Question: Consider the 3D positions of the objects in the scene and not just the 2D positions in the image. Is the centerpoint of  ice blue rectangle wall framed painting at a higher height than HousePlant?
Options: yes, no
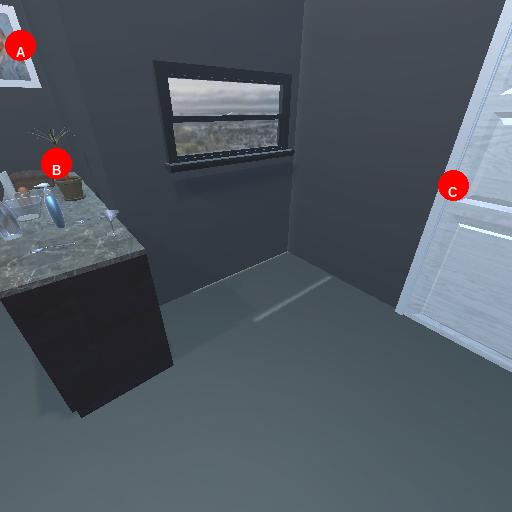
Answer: yes